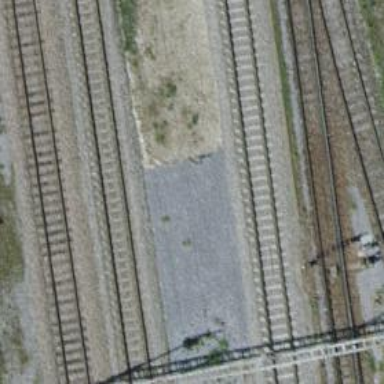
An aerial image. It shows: Single track abandoned railway siding.